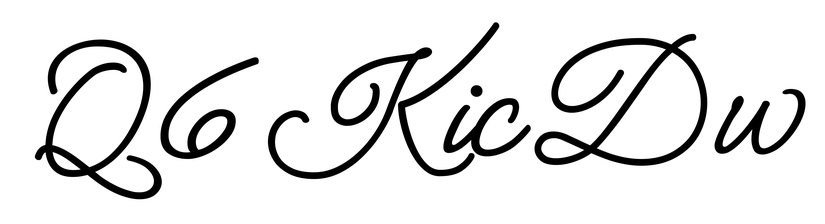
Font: MeowScript-Regular